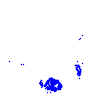
Particle: electron